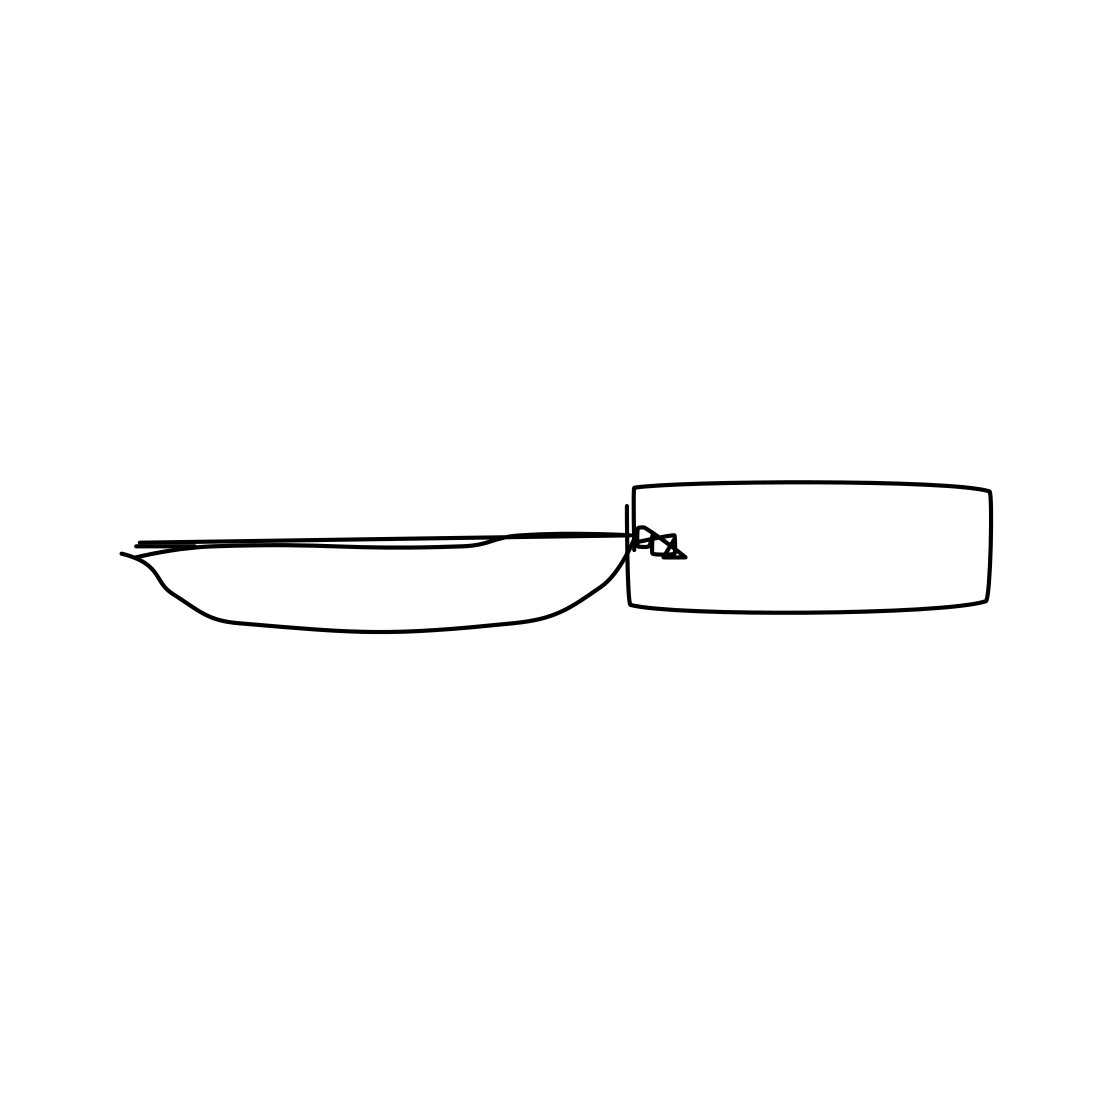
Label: knife